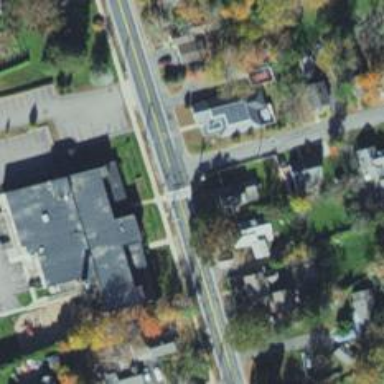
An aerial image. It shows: Marked road crossing.